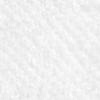
Label: no_change